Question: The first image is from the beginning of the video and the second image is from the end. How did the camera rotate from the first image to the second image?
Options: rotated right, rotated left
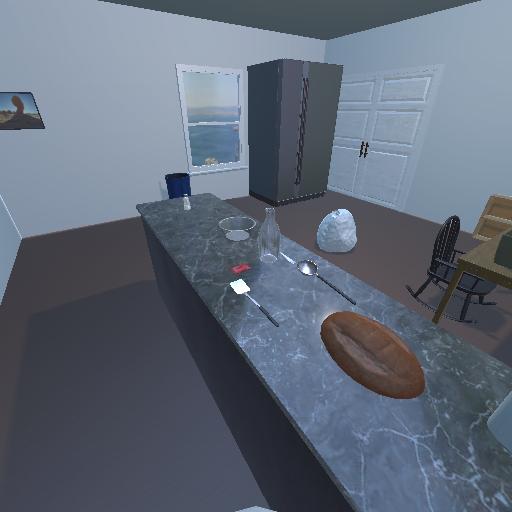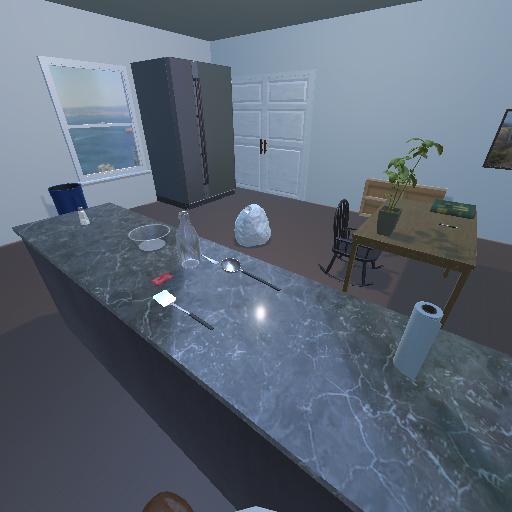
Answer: rotated right